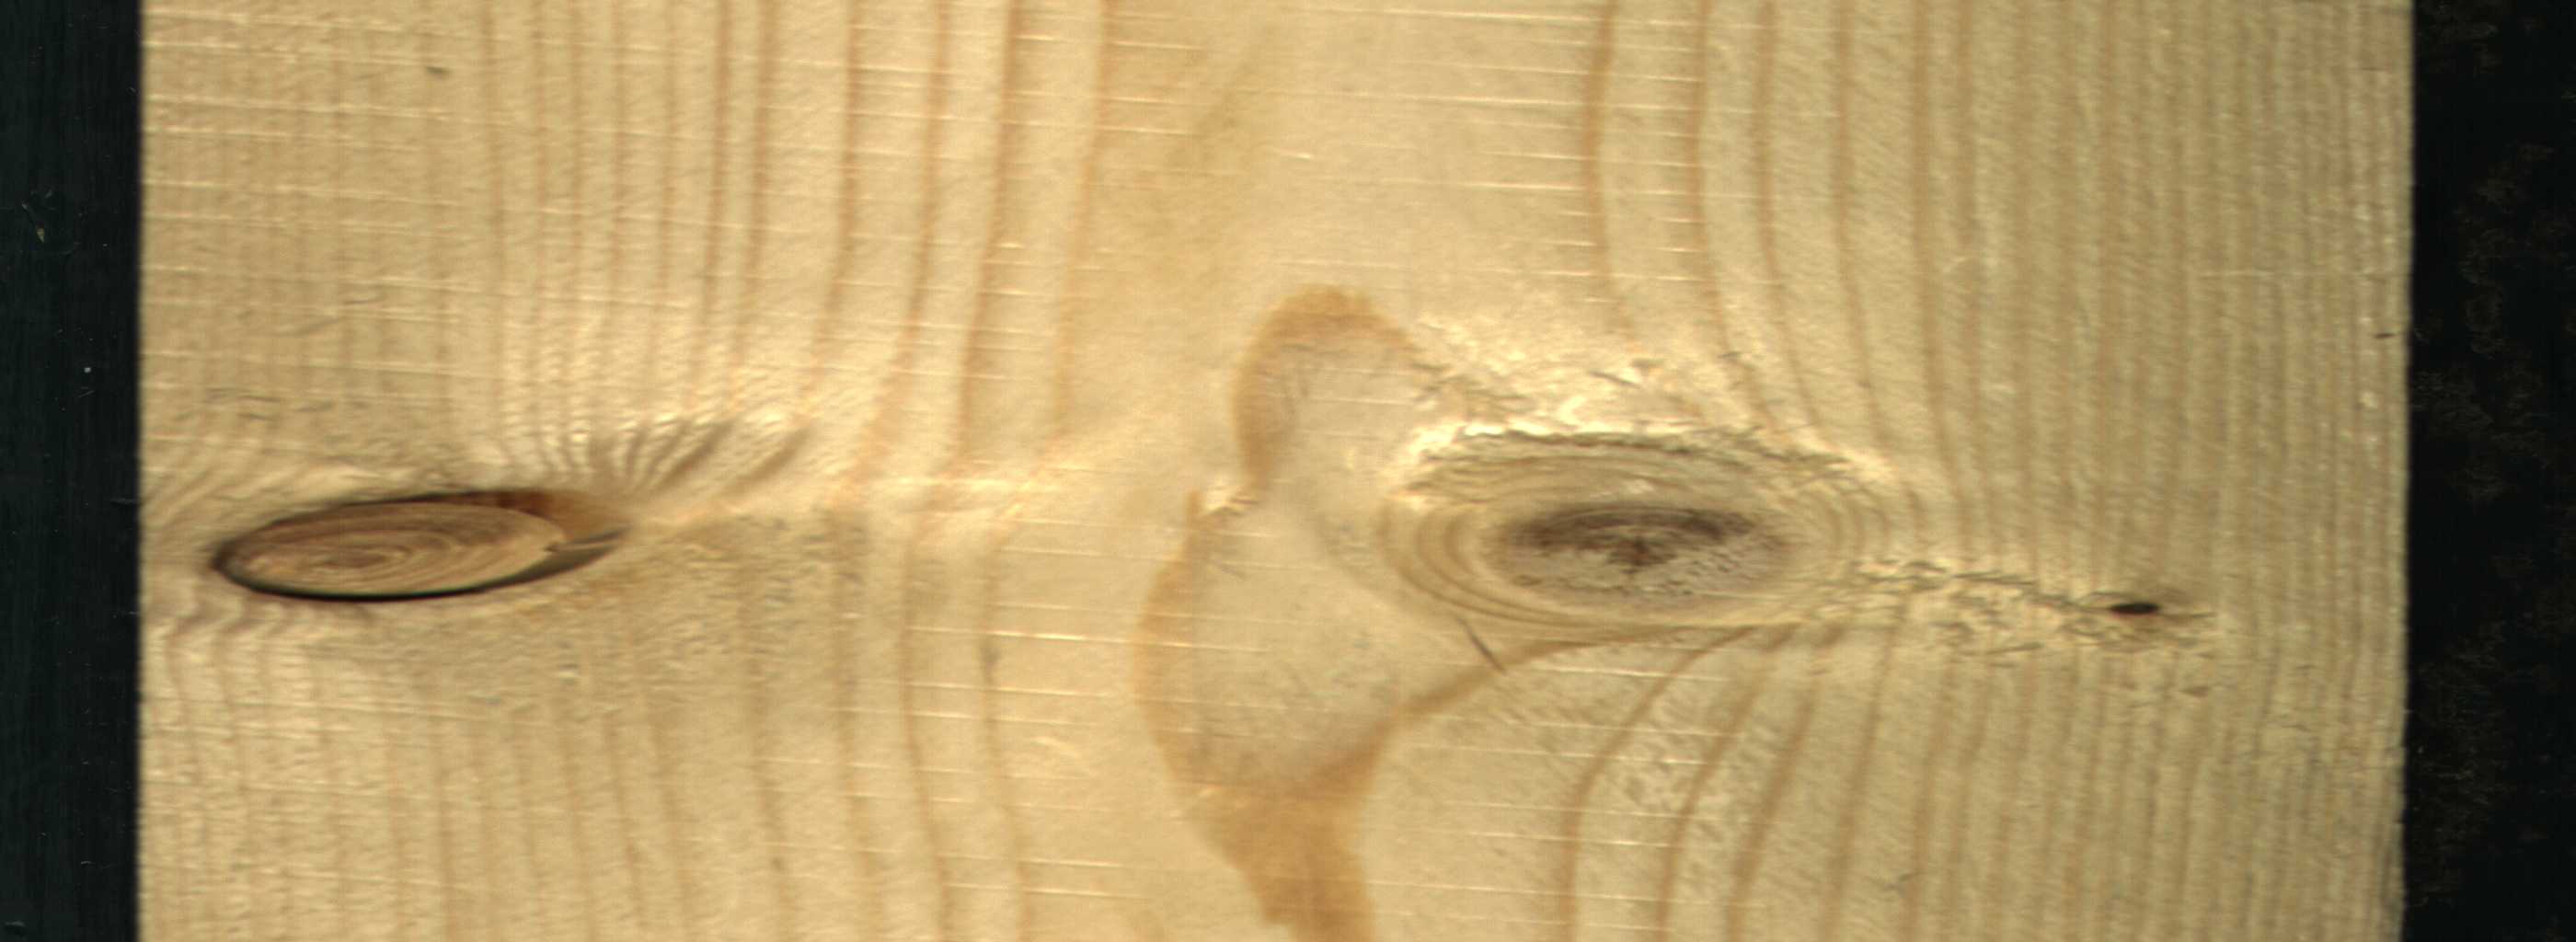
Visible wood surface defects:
Dead_Knot
Dead_Knot
Live_Knot